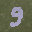
Label: 9